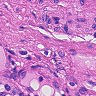
Metastatic tissue present: no